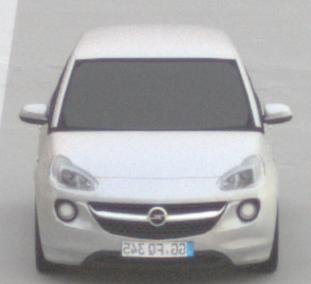
Make: Opel
Model: ADAM 1.2
Detailed model: ADAM
Model produced from: 2013/01
Model produced until: 2014/11
Doors: 3
Color: white
Road condition: dry road
Daytime: sunrise or sunset
Contrast: low contrast